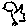
Label: bird